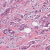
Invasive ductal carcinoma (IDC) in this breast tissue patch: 1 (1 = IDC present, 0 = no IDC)